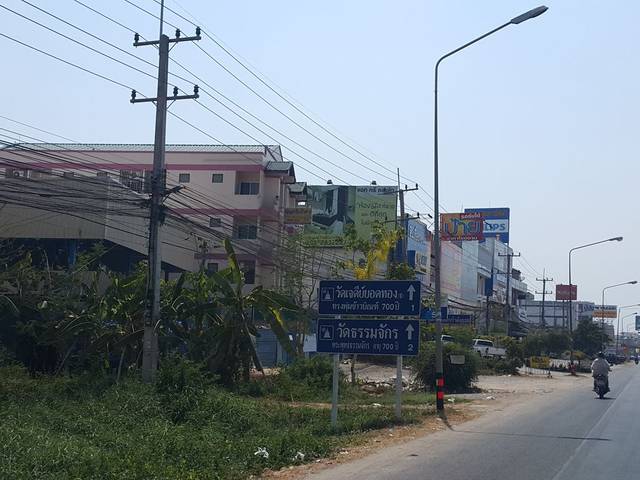
Region: Thailand
Coordinates: 16.82, 100.278